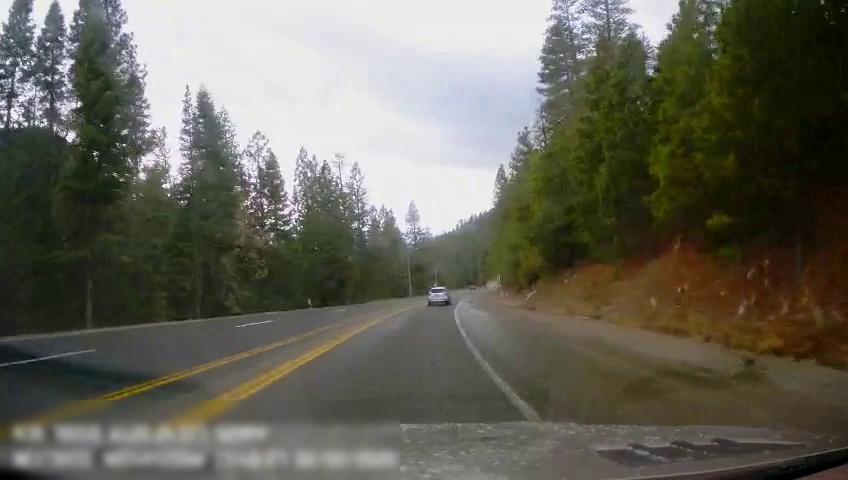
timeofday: Day
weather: Sunny
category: Drivable Space
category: Vehicles | SUV
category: Lanes | Alternate Lane
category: Lanes | Current Lane
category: Lanes | Opposite Lane
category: Lanes | Opposite Lane
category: Lanes | Opposite Lane
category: Lanes | Opposite Lane